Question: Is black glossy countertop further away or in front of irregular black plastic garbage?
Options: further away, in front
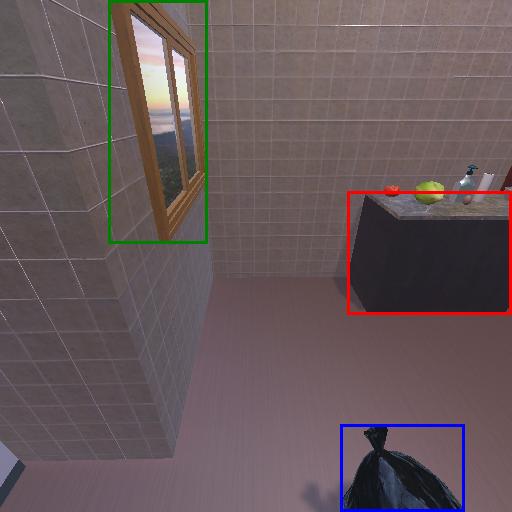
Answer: further away